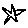
Label: star